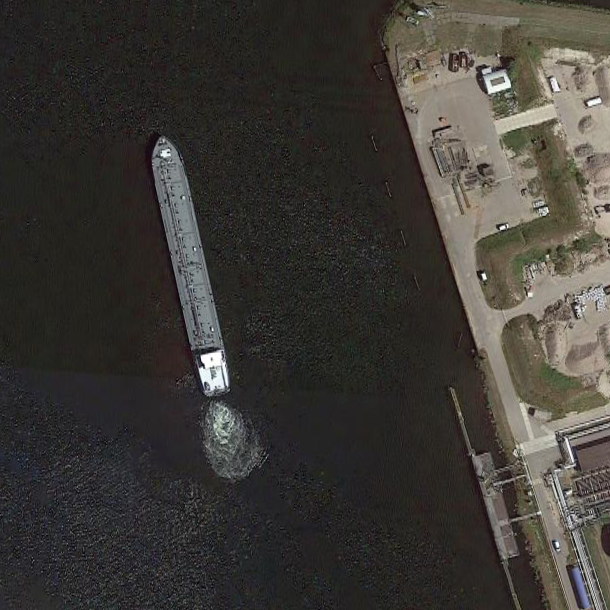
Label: civil